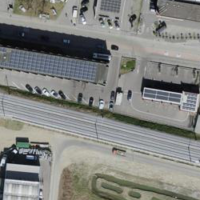
EUNIS habitat code: 52
Species observed at this site:
Chloris chloris